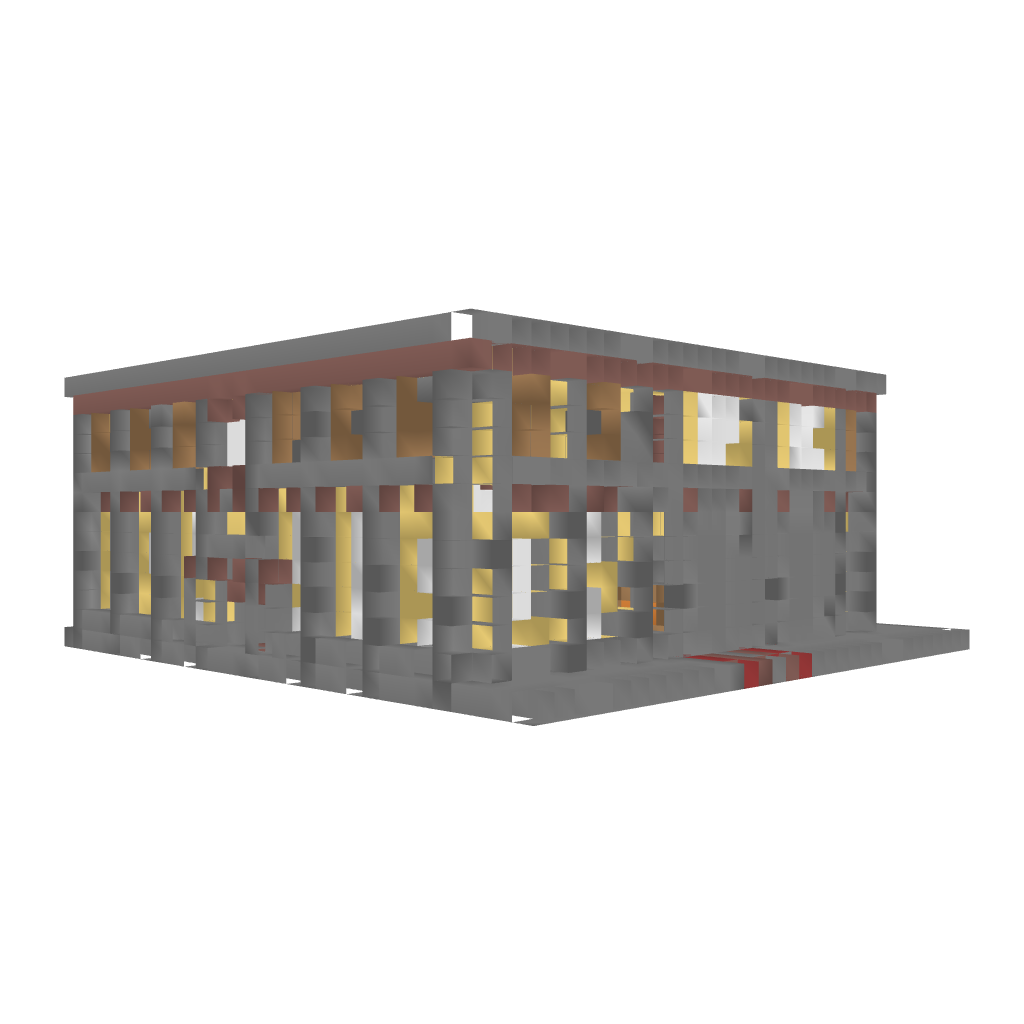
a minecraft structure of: Warehouse Converted from Station bad low quality